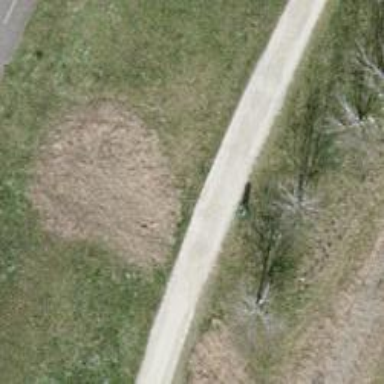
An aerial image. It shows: Footway with surface made of sett.